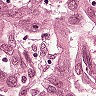
Metastatic tissue present: yes